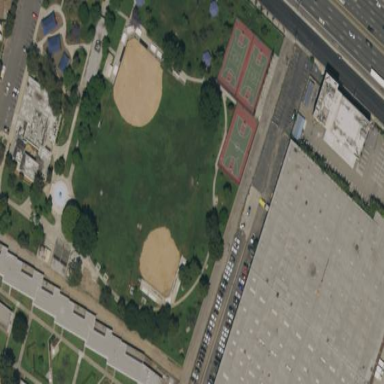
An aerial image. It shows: Baseball pitch for leisure and sports activities.